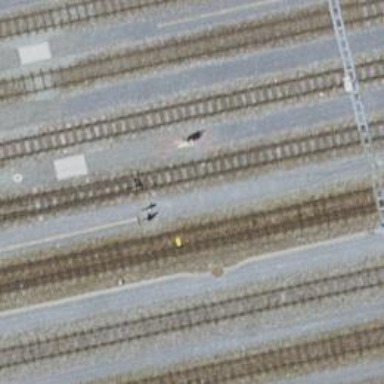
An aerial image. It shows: Railway switch.